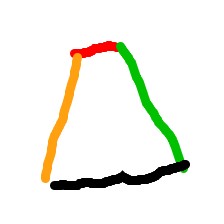
Shape: trapezoid